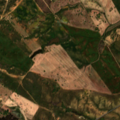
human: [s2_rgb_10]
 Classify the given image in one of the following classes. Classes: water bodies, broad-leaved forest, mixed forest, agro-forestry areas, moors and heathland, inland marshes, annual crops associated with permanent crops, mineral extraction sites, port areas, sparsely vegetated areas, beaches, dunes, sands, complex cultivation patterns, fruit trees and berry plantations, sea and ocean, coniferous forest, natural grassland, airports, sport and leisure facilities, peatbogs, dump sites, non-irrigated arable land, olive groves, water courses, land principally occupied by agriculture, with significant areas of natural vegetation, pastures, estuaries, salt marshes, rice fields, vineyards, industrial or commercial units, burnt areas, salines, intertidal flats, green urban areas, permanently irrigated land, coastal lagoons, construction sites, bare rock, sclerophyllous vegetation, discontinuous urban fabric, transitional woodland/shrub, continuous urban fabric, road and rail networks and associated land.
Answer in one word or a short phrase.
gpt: continuous urban fabric